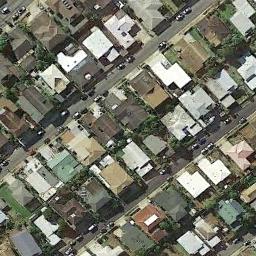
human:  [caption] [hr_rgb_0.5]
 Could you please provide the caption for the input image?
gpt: A dense residential area has lots of houses with different colors of roofs and some roads go through the residential area .

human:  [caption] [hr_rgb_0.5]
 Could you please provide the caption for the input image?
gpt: The road beside the residential area is very narrow .

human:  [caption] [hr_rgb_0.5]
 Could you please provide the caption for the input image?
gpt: There are many roads and neatly arranged houses and trees and many vehicles in densely populated areas .

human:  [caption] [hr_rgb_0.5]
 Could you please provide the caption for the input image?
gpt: The dense residential is next to the road and some trees .

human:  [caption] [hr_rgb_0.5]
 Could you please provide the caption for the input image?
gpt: There are buildings of different colors on a dense residential area .